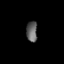
Tissue: lung
Cell type: Epithelial cells
Senescence score: 0.1703
Nuclear area (px): 223
Mean DAPI intensity: 95.054